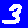
Digit: 3